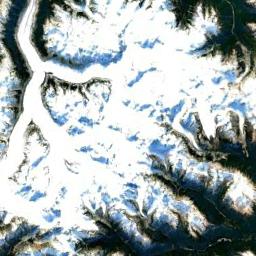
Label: snowberg